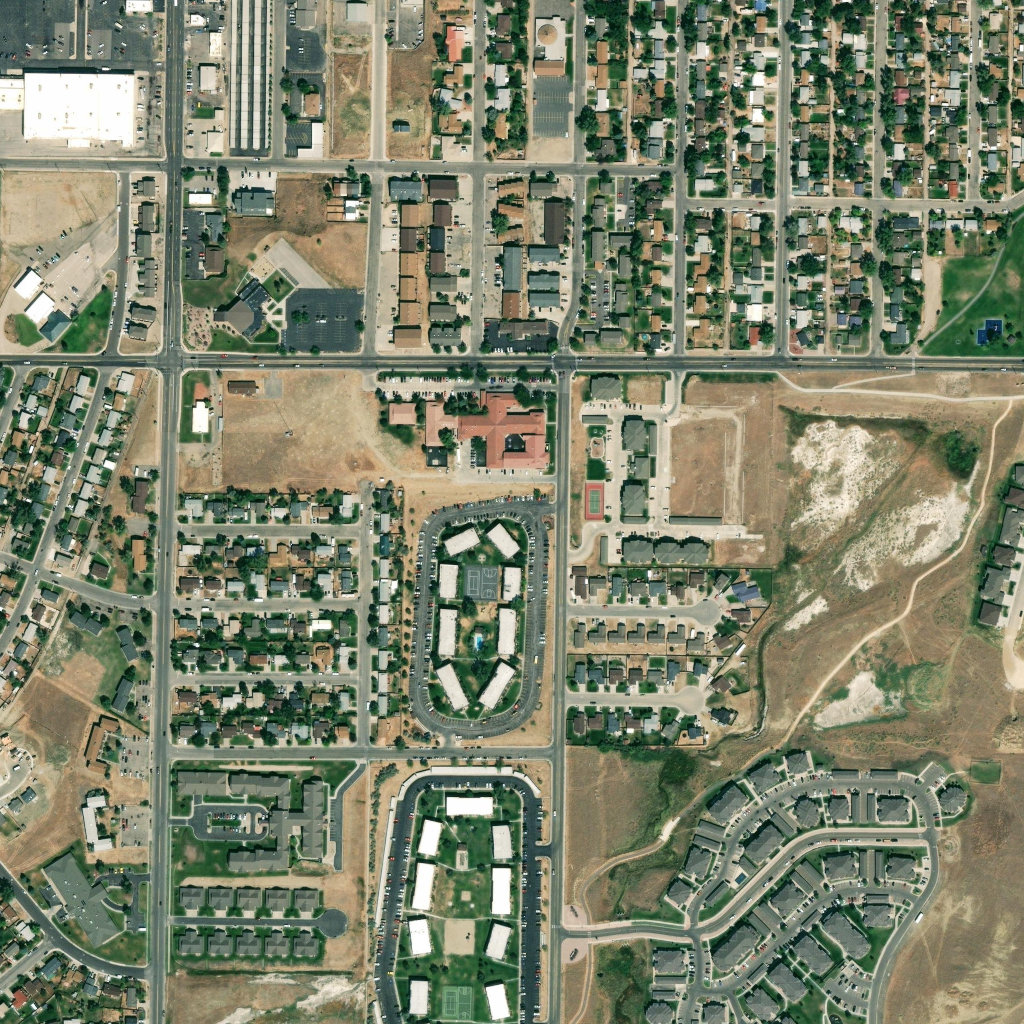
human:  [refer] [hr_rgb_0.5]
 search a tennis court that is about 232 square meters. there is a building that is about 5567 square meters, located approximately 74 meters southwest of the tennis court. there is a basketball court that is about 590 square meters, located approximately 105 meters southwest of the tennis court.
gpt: <box>[[57, 47, 58, 50, 0]]</box>